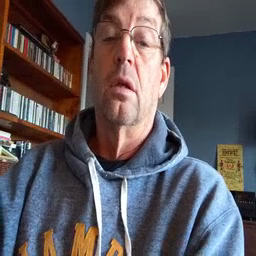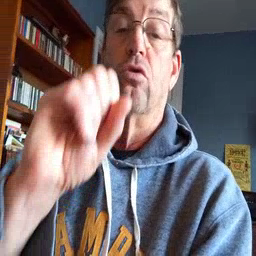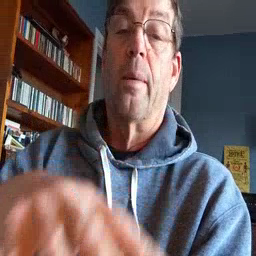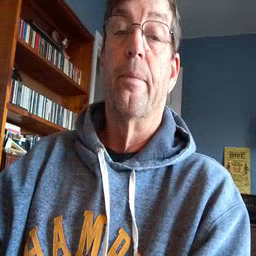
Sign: drop